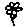
Label: flower